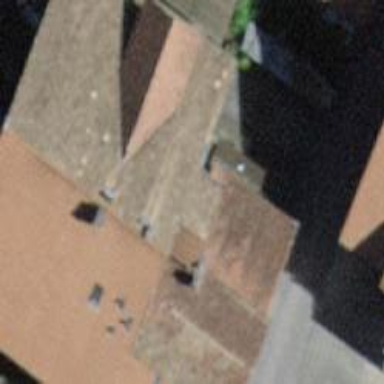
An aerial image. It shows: Farm building.